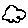
Label: cloud